Question: this is a part from the document of pygame, I don't know what does "->" mean.

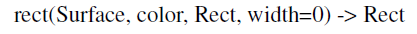
Answer: '->' generally means "returns". In your case, your 'rect()' function returns a 'Rect' instance.